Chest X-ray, PA view. Patient: 51 years old, sex F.
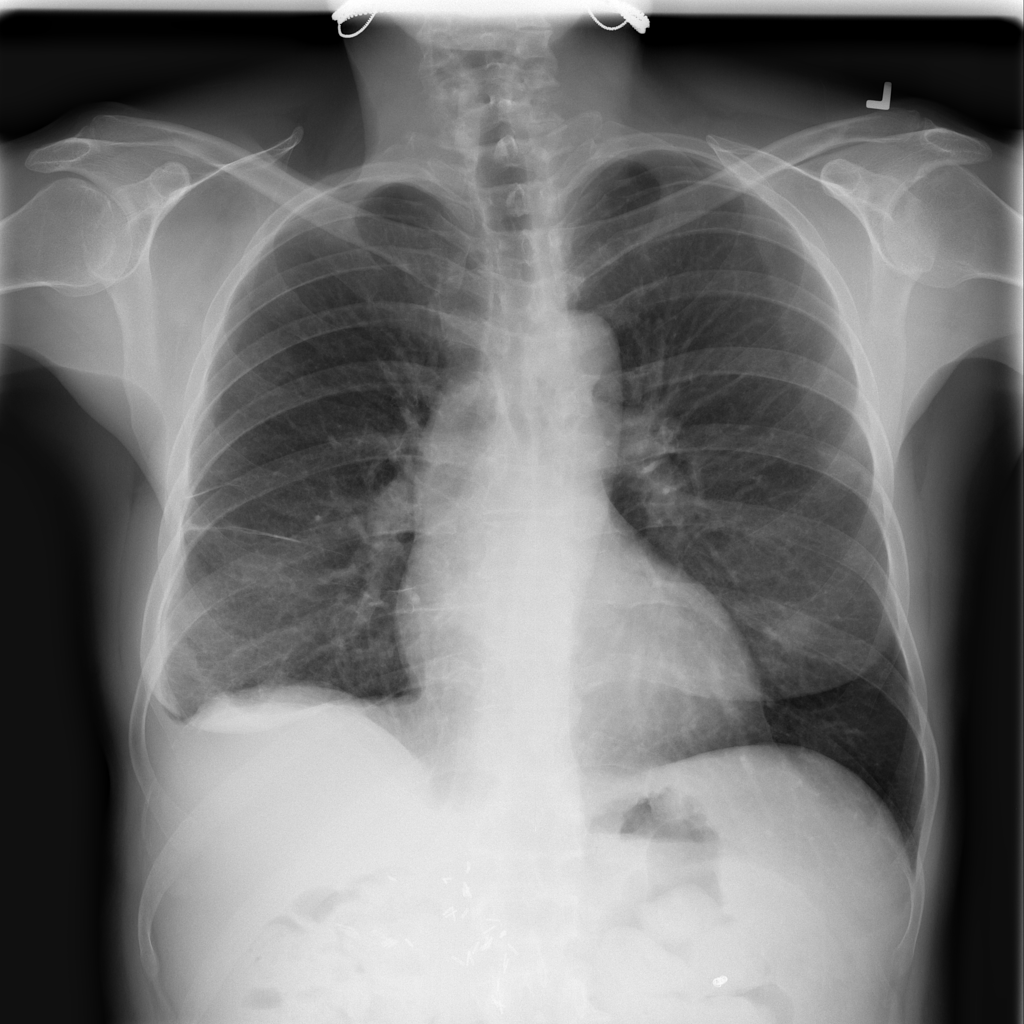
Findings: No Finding